Interaction volume radius: 5 \u00c5
Interaction volume height: 40 \u00c5
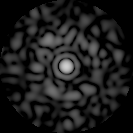
Disorder parameter: 0.8442